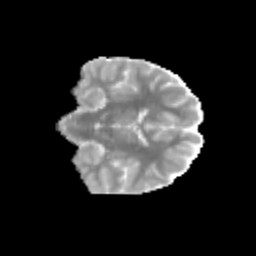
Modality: MD
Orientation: coronal
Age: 13
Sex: female
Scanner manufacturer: siemens
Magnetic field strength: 3 T
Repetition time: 3.8 s
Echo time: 0.07 s